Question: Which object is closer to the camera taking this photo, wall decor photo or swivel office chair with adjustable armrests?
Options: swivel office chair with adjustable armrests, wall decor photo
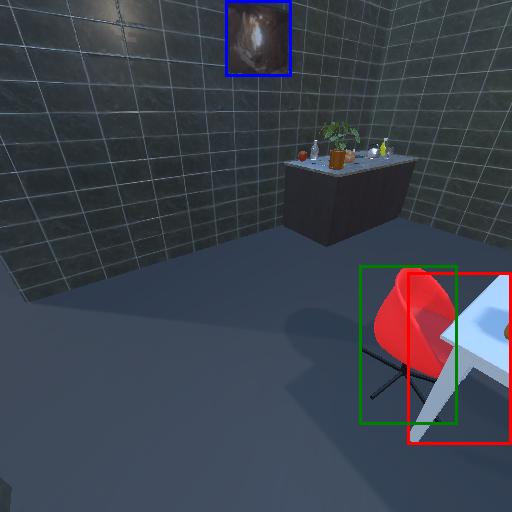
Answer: swivel office chair with adjustable armrests